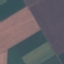
Label: AnnualCrop